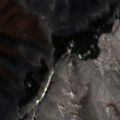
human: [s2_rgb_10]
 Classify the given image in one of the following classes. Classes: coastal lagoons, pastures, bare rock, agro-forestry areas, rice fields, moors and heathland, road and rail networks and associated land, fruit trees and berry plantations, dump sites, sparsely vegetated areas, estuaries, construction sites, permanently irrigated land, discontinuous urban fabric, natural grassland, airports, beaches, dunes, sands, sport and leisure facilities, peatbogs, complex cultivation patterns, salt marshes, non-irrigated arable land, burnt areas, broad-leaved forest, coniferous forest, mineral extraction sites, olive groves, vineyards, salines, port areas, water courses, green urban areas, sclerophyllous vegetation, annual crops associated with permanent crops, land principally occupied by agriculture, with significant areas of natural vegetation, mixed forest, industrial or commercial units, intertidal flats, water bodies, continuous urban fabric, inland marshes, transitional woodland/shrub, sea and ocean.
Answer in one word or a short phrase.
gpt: broad-leaved forest, mixed forest